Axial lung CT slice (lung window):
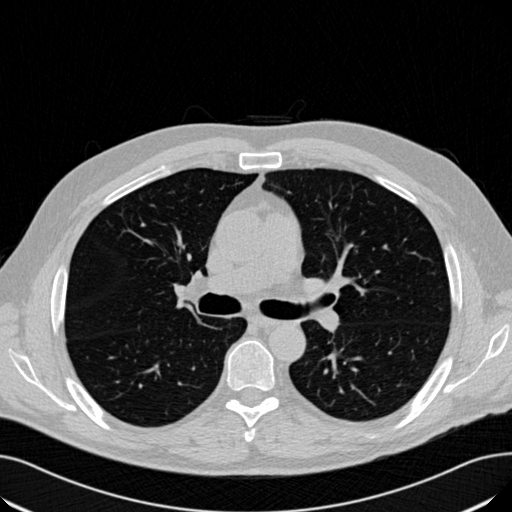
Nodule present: no